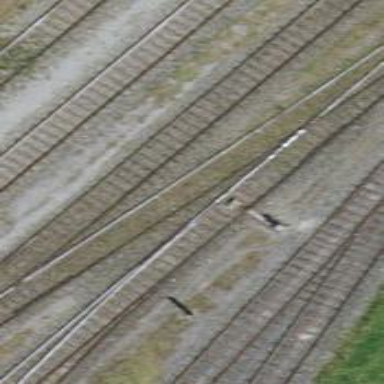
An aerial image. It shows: Railway switch.